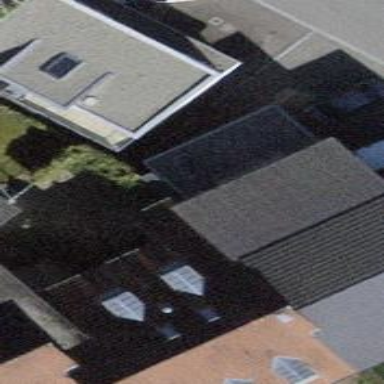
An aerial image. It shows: Building with tile roof.